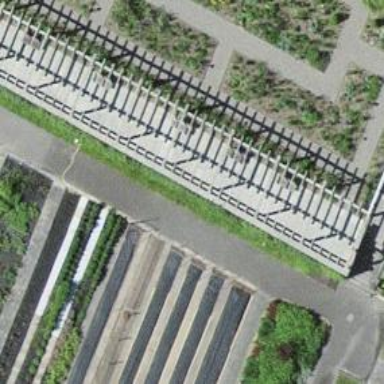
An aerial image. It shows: Bench for seating.